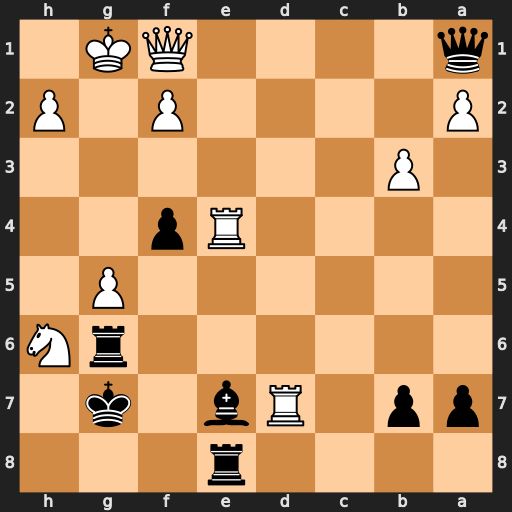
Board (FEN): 4r3/pp1Rb1k1/6rN/6P1/4Rp2/1P6/P4P1P/q4QK1
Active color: b
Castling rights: -
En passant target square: -
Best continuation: Rxg5+ Ng4 Rxg4+ Kh1 Qxf1#